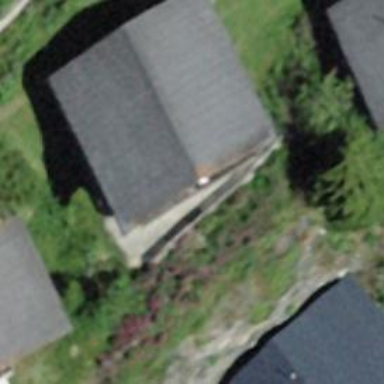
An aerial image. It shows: Part of building.